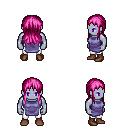
a pixel art fantasy rpg character, male body template, dark elf, purple skin, chain tabard jacket, white pants, pink unkempt hairstyle, brown shoes, four views (front, back, left, right), 2x2 character sprite sheet, small pixel art, hard edges, no anti-aliasing